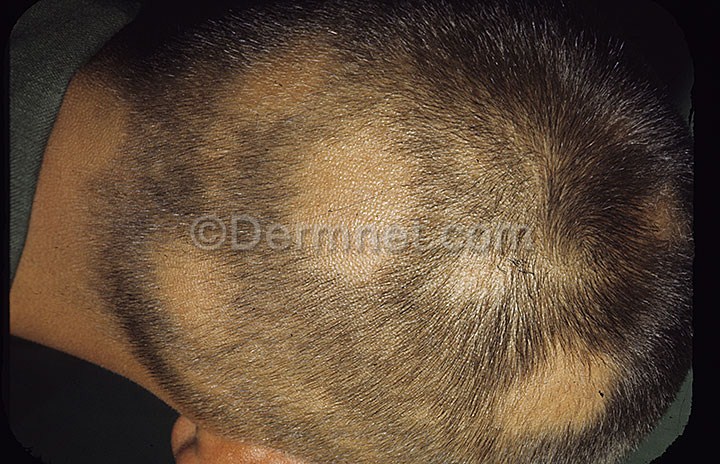
Disease: Nail Fungus and other Nail Disease